Question: I'm attempting to adjust a scroll view when a user taps the keyboard's "Next" button. The tricky part is that I'm programmatically generating custom table cells. Each cell holds a text field. It looks something like this:

I tried following <URL> for moving the content from behind the keyboard, but I found that it doesn't quite work for this instance, primarily because the UIKeyboardDidShowNotification is only called once, not for each time the "Next" button is tapped.
My solution was to rewire Apple's example to use UIKeyboardDidShowNotification to store the keyboard height and textFieldDidBeginEditing to handle the scroll view adjustment.
Here's how I'm (attempting) to adjust the scroll view:
'''
- (void)textFieldDidBeginEditing:(UITextField *)textField
{
activeField = textField;
UIEdgeInsets contentInsets = UIEdgeInsetsMake(0.0, 0.0, kbHeight, 0.0);
scrollView.contentInset = contentInsets;
scrollView.scrollIndicatorInsets = contentInsets;
CGRect aRect = self.view.frame;
aRect.size.height -= kbHeight;
if (!CGRectContainsPoint(aRect, activeField.frame.origin) ) {
CGPoint scrollPoint = CGPointMake(0.0, activeField.frame.origin.y-kbHeight);
[scrollView setContentOffset:scrollPoint animated:YES];
}
}
'''
In this function, the if block never fires. I used a couple of NSLog statements to find that each instance of activeField reports the same origin (despite not sharing a visible origin when the application is running).
I know that the activeField variable is updating properly, as I've dumped it to the log, and the field's tag is different every time this function is called.
So, my question--I think--is: how do I get programmatically generated, custom table cells that contain a text field to have the correct origin?
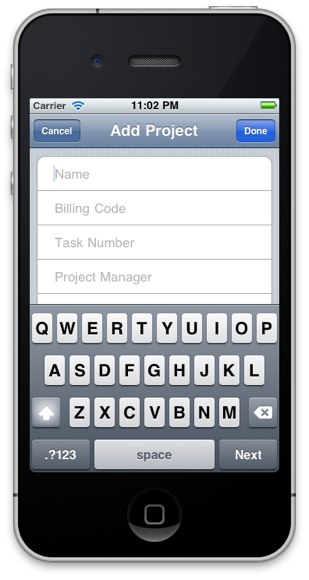
Answer: A tableView is a scrollview, I think you should not introduce a new level of complexity by wrapping the tableView in a scrollView.
To get the TableView scroll to a certein cell you can use: 'scrollToRowAtIndexPath:atScrollPosition:animated:'.
If the keyboard hides the bottom rows which need to be scroll into sight, just reduce the tableView's height. You can get the keyboard's frame in the userInfo dictionary passed by delegate calls and notifications.